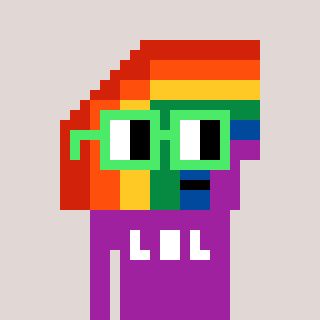
a pixel art character with square light green glasses, a rainbow-shaped head and a magenta-colored body on a warm background